Interaction volume radius: 5 \u00c5
Interaction volume height: 10 \u00c5
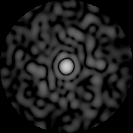
Disorder parameter: 0.8886